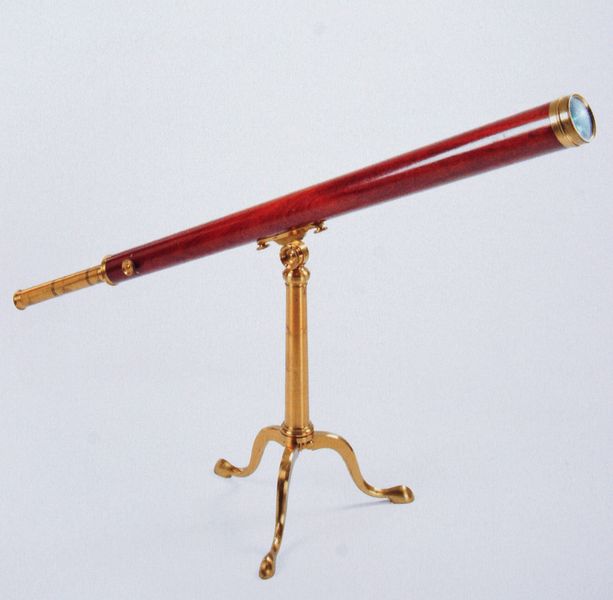
Titel: Achromatisches Fernrohr
Künstler: John Dollond
Standort: München
Institution: Deutsches Museum
Schlagwörter: fuß, schatten, weiß, braun, geschwungen, glas, hintergrund, holz, licht, rot, sockel, instrument, gold, drei, knopf, rechts, schräg, beine, füße, schiff, reflexe, glanz, glänzend, lack, metall, gestell, bronze, marmoriert, foto, fotografie, photographie, messing, stern, gerät, groß, militär, photo, maserung, farbfoto, scharnier, rotbraun, rötlich, diagonale, ständer, achse, fernrohr, fernglas, golden, dreibein, filigran, standfuß, dreifuss, mahagoni, schrauben, gelenk, verjüngung, rohr, wissenschaft, sternen, mechanik, linse, beobachtung, astrologie, astronomie, stellschrauben, physik, schraube, optik, stativ, objektiv, ausziehbar, teleskop, drehbar, okular, okkular, einstellung, einstellschraube, stellschraube, sterngucker, optisches gerät, fernfohr, glenk